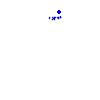
Particle: proton